Interaction volume radius: 5 \u00c5
Interaction volume height: 10 \u00c5
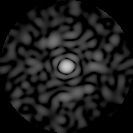
Disorder parameter: 0.8318